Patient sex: M
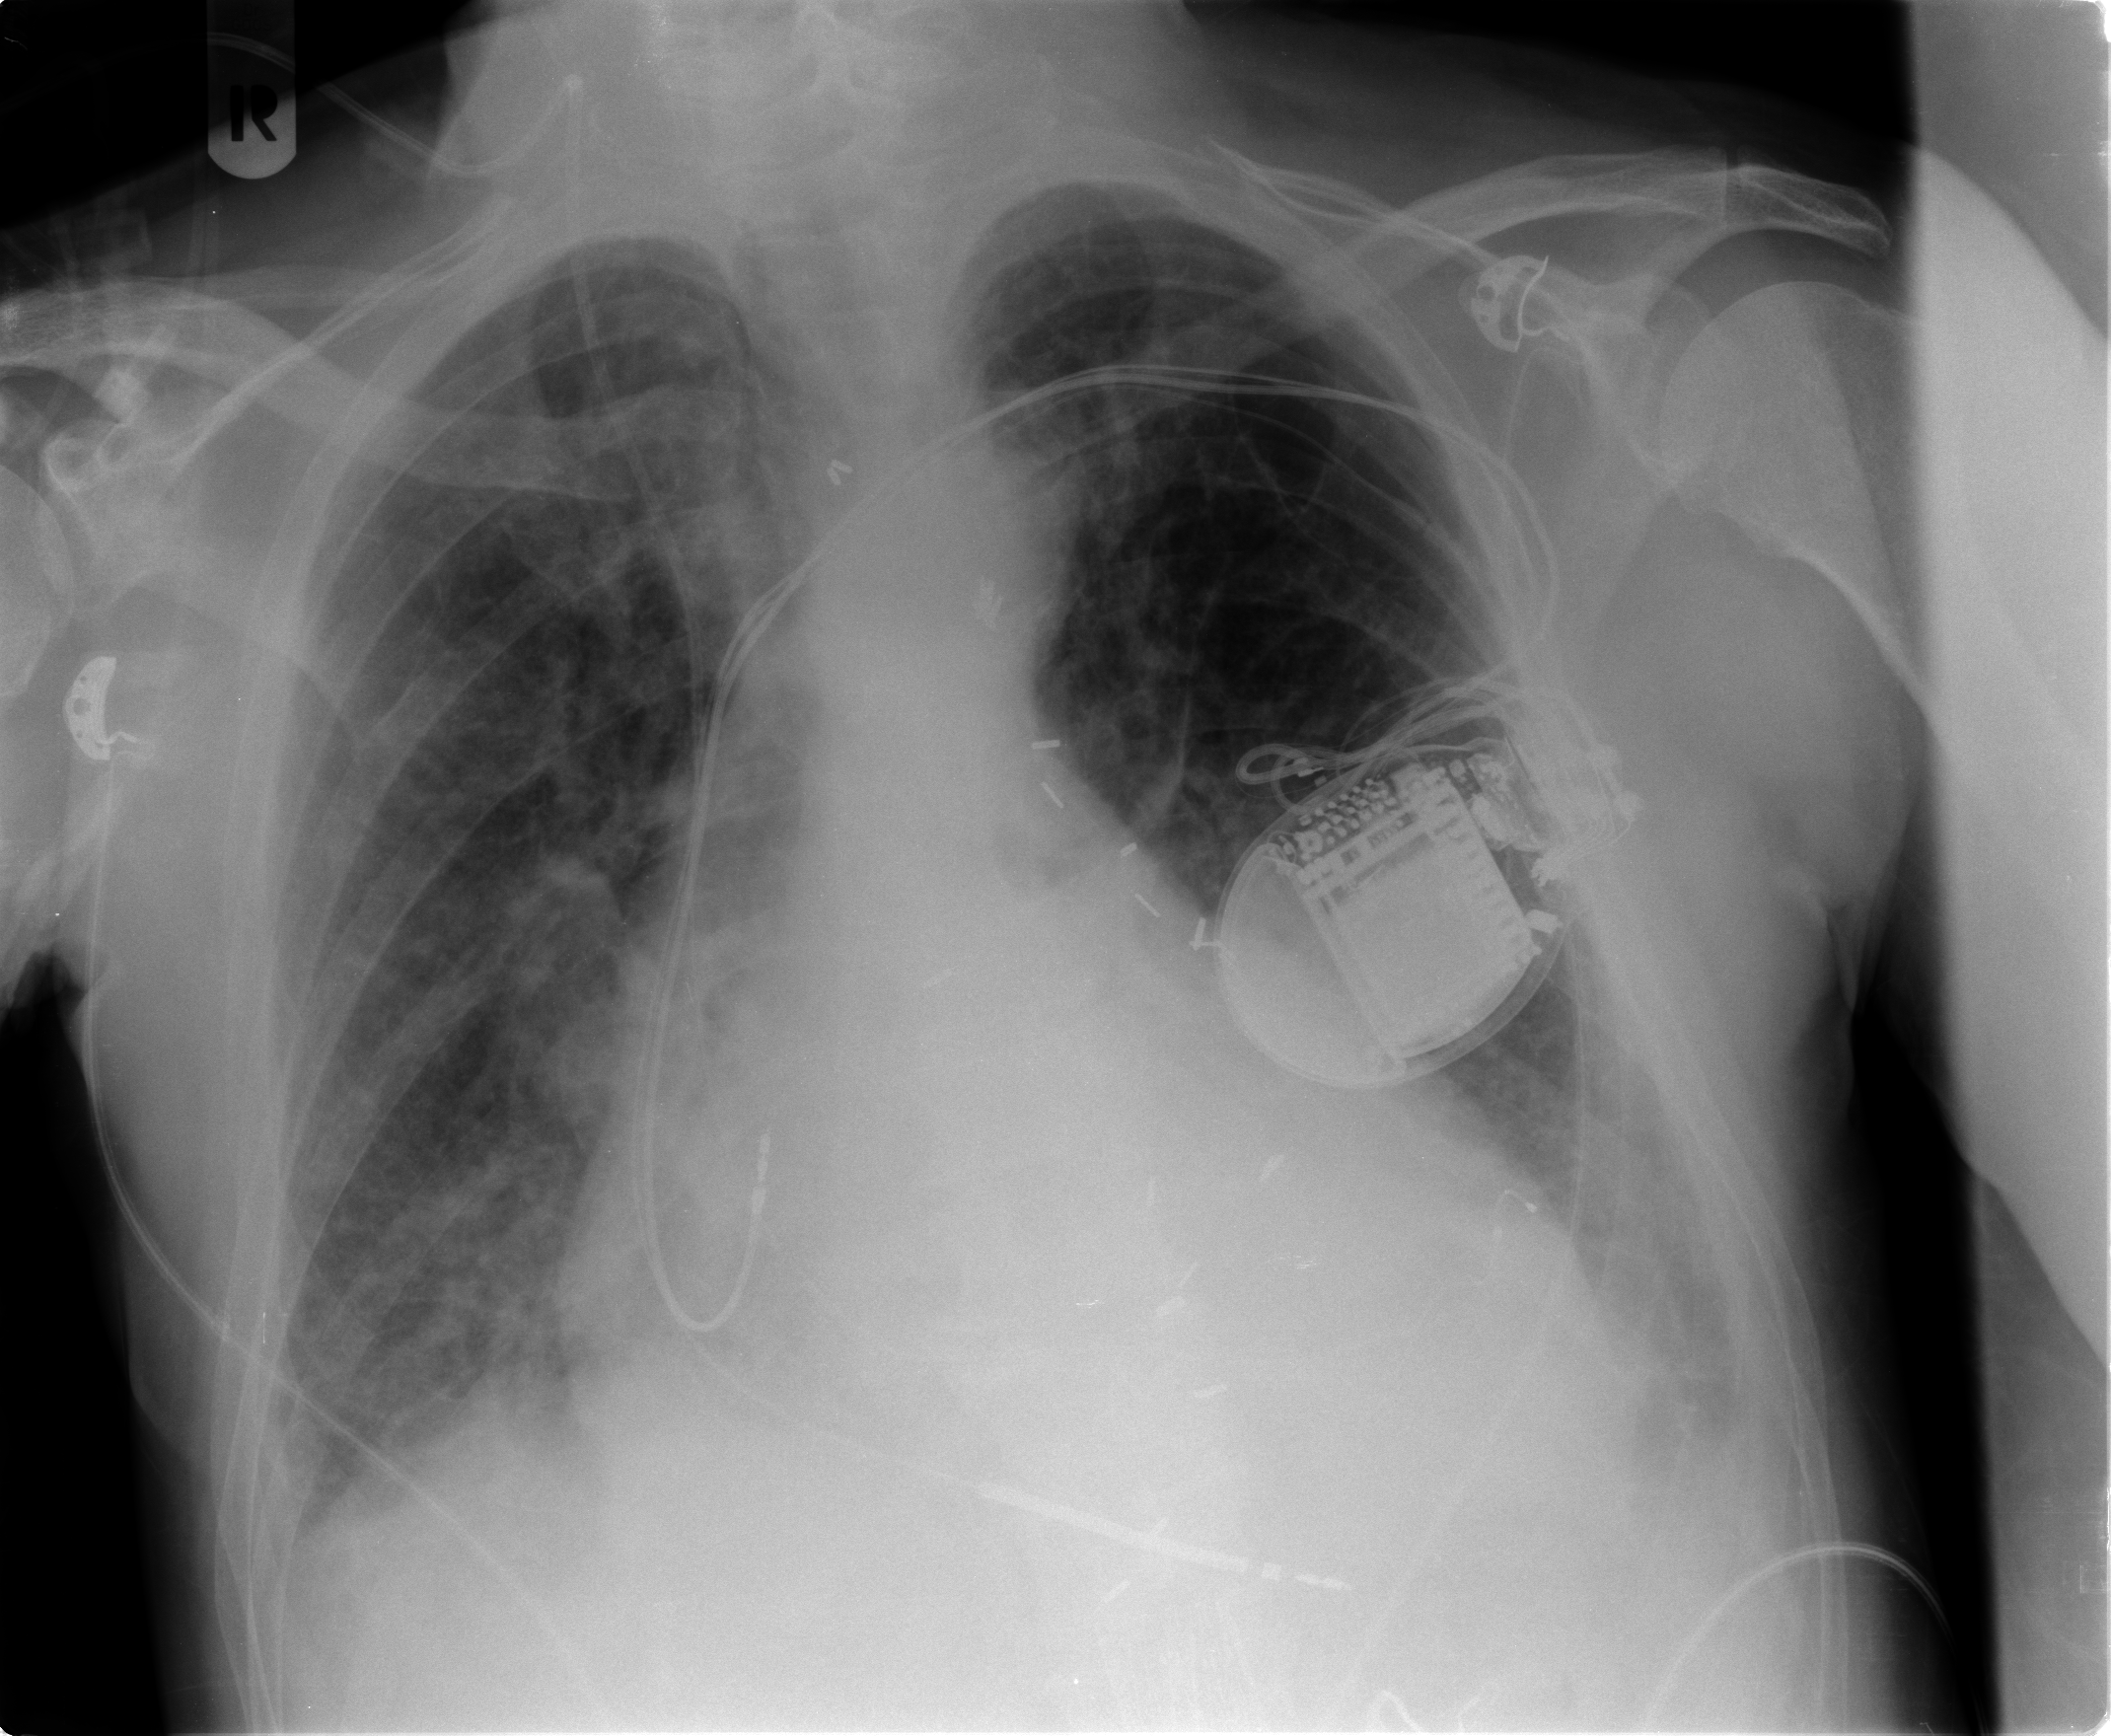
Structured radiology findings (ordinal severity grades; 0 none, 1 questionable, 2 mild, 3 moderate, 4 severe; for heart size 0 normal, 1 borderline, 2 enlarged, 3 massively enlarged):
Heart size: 3
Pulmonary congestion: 2
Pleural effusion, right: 1
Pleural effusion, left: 1
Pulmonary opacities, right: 2
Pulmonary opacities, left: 0
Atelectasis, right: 2
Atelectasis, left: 2